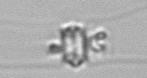
Label: Chaetoceros_didymus_TAG_external_flagellate